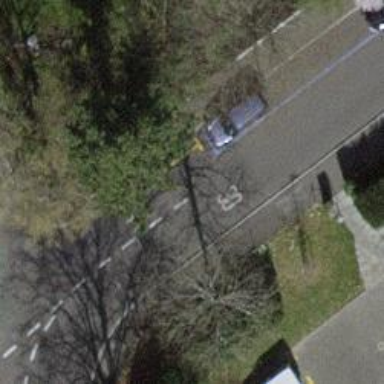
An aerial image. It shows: Residential road with asphalt surface. There are sidewalks on both sides of the road.